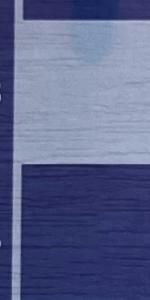
Label: Empty